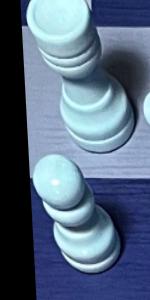
Label: Pawn_White